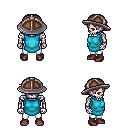
a pixel art fantasy rpg character, male body template, skeleton, teal tunic, white pants, ruby red short bangs hairstyle, chain helm, maroon shoes, four views (front, back, left, right), 2x2 character sprite sheet, small pixel art, hard edges, no anti-aliasing